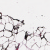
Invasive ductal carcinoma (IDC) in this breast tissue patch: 0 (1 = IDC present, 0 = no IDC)